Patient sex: M
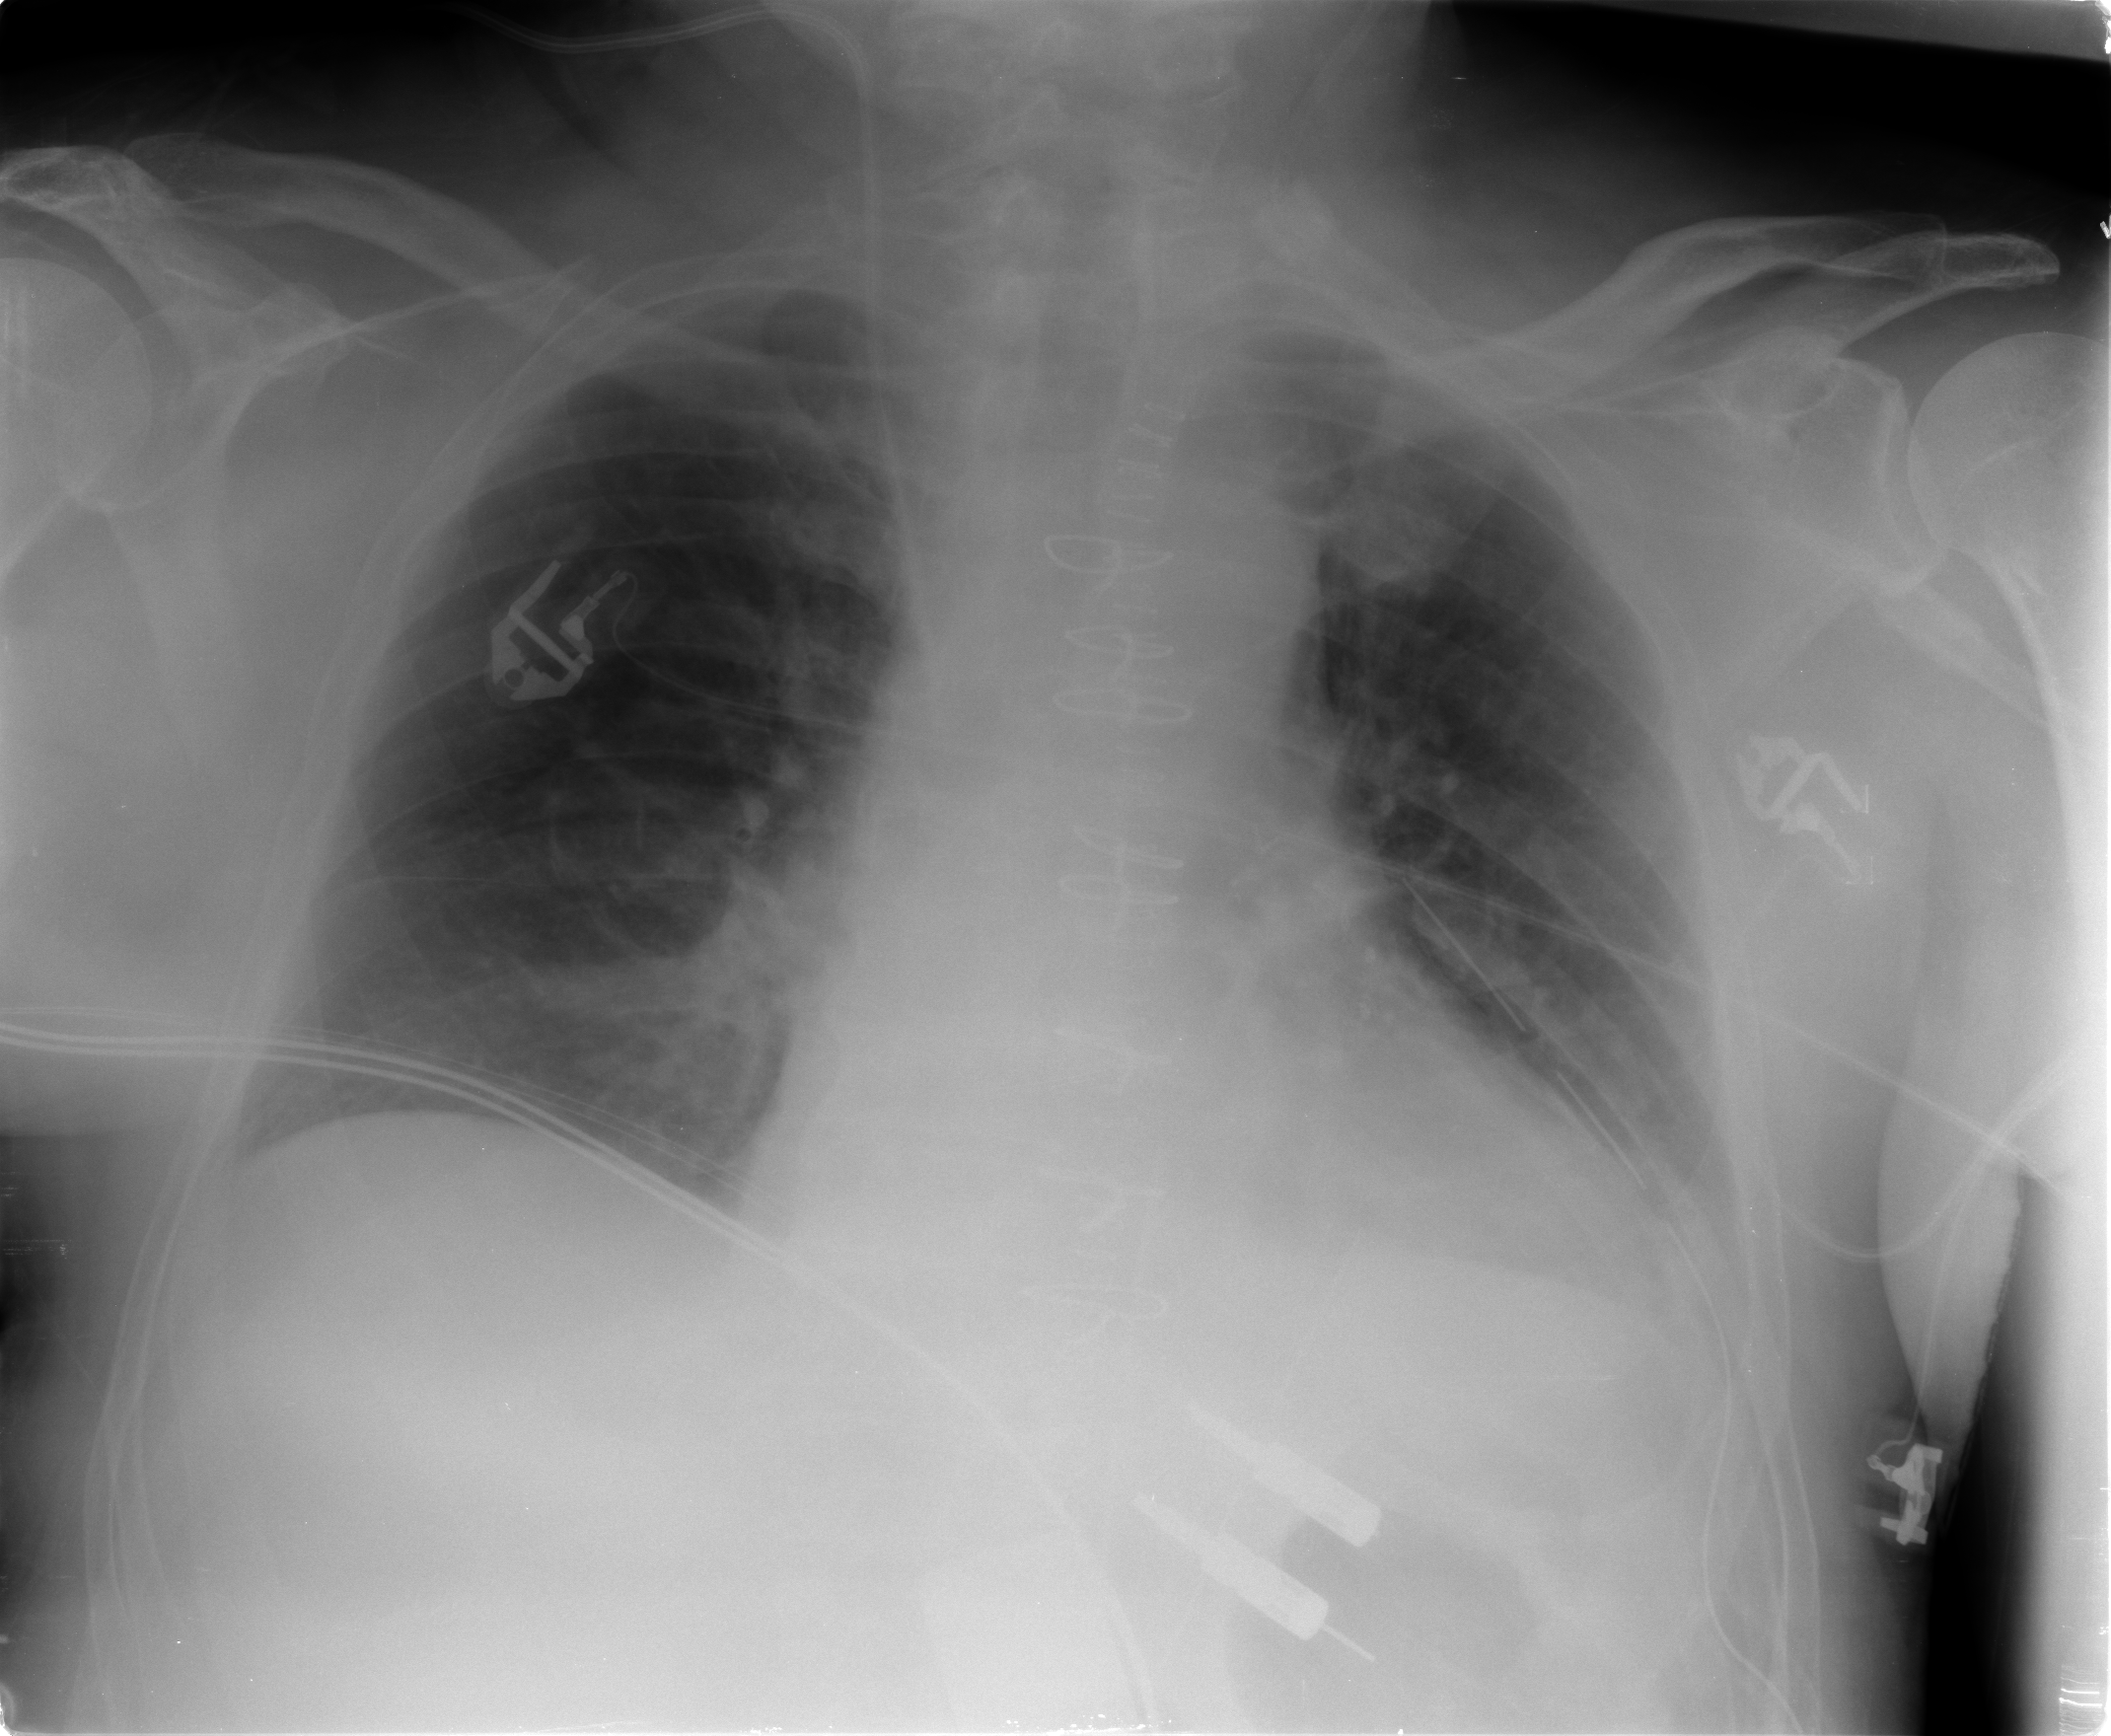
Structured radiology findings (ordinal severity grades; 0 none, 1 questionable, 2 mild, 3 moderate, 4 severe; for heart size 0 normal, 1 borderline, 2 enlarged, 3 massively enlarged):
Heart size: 1
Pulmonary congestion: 2
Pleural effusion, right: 0
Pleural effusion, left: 1
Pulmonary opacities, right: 0
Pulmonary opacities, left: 0
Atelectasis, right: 2
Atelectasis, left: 2